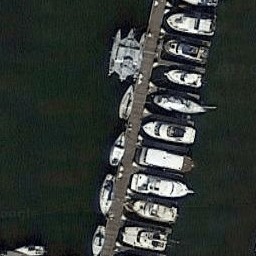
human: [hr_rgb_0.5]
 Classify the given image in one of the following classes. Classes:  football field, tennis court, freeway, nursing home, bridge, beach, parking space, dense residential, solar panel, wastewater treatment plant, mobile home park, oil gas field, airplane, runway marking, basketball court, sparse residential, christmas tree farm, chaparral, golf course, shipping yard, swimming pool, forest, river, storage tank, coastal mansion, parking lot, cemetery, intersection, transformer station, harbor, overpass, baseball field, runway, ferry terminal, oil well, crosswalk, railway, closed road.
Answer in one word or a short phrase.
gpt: harbor